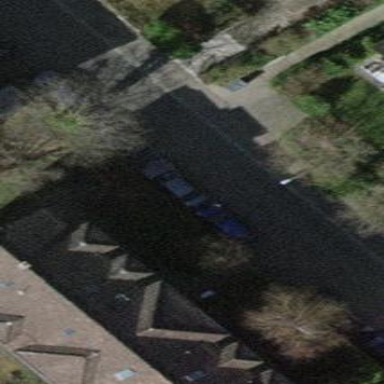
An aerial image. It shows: Parking lane area.